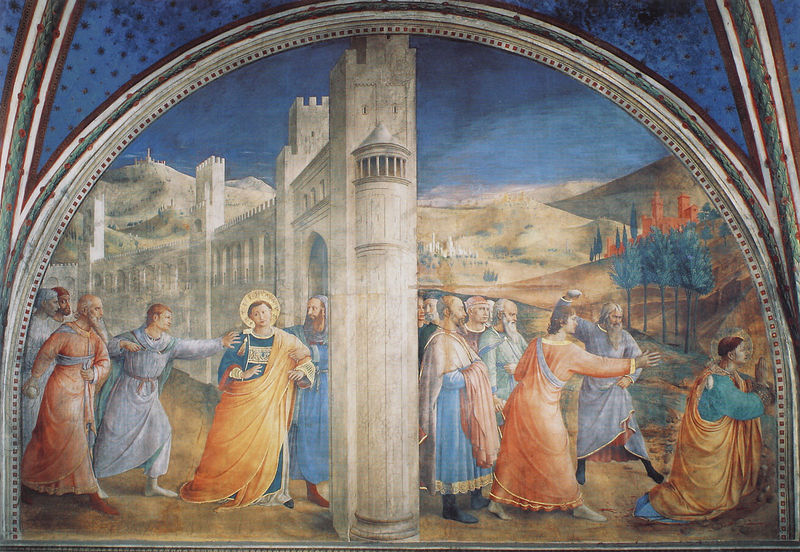
Titel: Freskenzyklus der Cappella Niccolina: Darstellung von Szenen aus dem Leben der Erzdiakone Stephanus und Laurentius
Künstler: Fra Angelico
Standort: Rom, Città del Vaticano, Palazzi Vaticani, Cappella Niccolina (EU - I - Latium)
Schlagwörter: blau, gemälde, himmel, mann, bäume, landschaft, menschen, frau, männer, gebäude, rot, decke, renaissance, turm, bogen, italien, berge, mauer, wandmalerei, robe, tor, zinnen, türme, festung, sterne, altar, heiligenschein, florenz, wut, stadtmauer, heiliger, heilige, märtyrer, fresko, vertreibung, jerusalem, fresco, steinigung, stephanus, keilige, martyruim, blau sterne